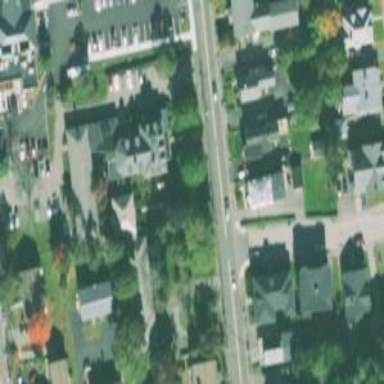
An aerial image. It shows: Sidewalk.